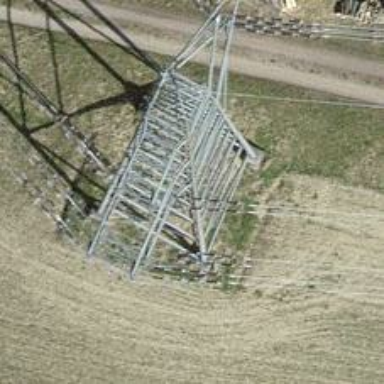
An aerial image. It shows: Power tower.